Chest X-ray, PA view. Patient: 63 years old, sex M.
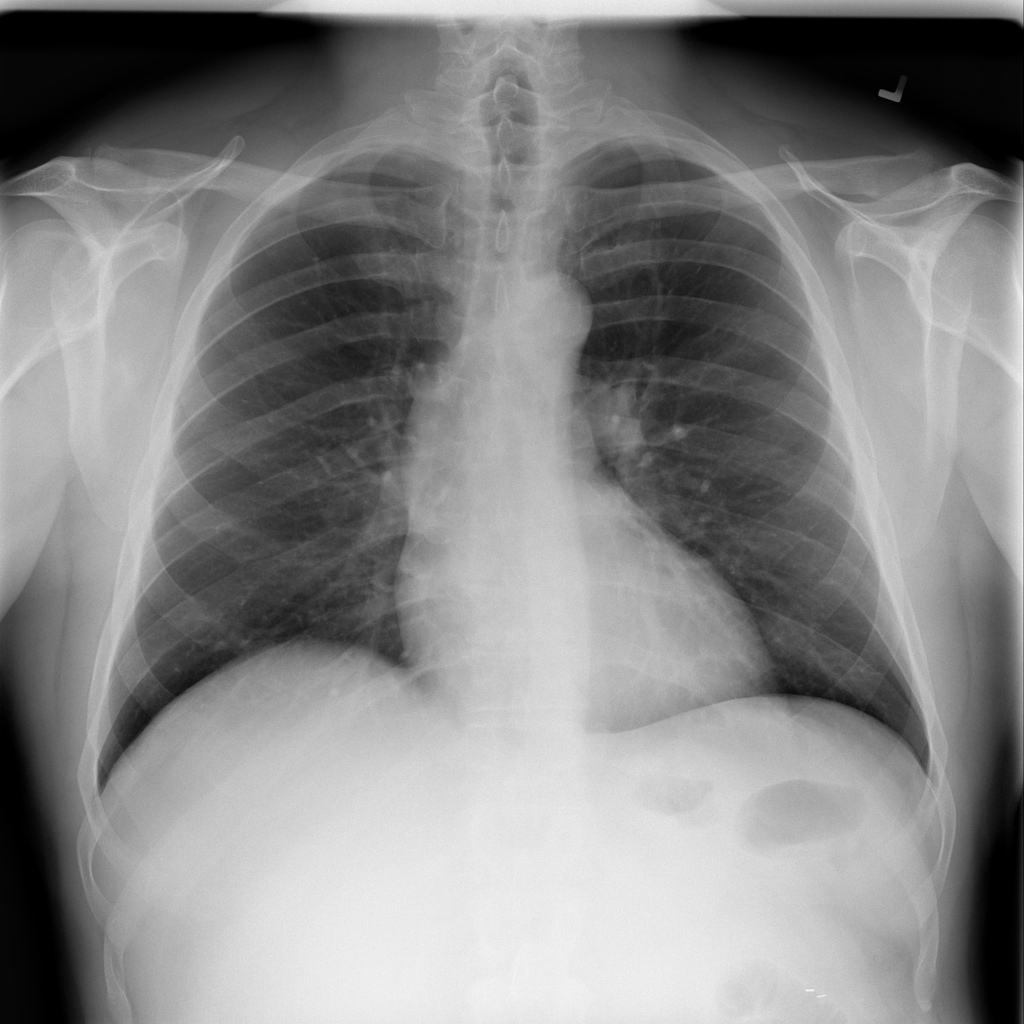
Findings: No Finding